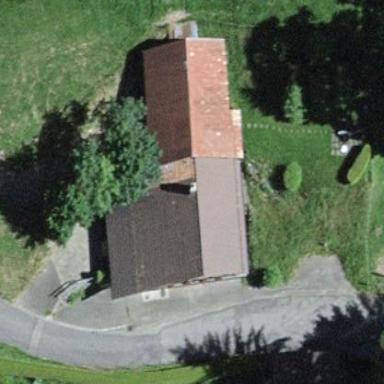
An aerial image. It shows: Barn.